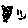
Label: cat